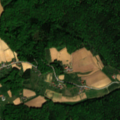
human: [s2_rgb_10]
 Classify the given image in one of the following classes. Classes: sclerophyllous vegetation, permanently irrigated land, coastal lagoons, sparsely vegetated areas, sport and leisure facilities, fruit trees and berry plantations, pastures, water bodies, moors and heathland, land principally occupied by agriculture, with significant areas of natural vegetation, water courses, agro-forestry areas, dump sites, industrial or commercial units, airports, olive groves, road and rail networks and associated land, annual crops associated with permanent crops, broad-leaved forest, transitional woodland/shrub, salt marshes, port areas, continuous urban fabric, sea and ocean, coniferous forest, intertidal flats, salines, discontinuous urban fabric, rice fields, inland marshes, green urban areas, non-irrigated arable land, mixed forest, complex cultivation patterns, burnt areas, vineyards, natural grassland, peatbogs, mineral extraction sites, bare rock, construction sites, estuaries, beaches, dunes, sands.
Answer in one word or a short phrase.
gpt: non-irrigated arable land, complex cultivation patterns, broad-leaved forest